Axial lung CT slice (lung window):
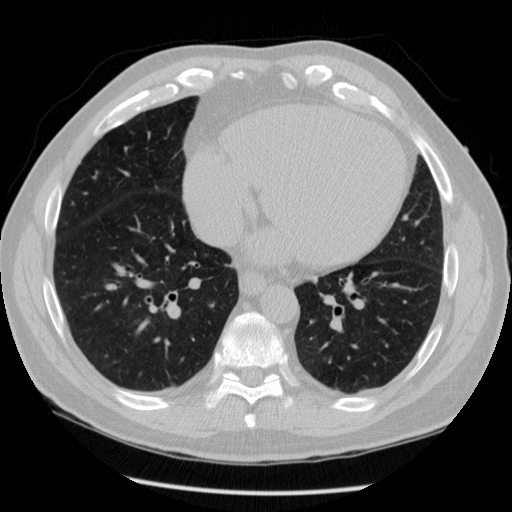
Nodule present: no